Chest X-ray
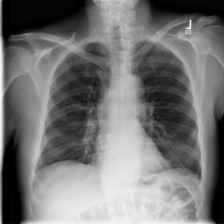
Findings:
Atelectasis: negative
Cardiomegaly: negative
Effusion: positive
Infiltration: negative
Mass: negative
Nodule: negative
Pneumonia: negative
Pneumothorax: negative
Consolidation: negative
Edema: negative
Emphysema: negative
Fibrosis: negative
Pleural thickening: negative
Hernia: negative